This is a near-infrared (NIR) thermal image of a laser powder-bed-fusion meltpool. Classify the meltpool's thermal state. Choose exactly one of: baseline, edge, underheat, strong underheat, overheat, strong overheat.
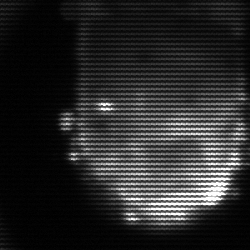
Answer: baseline